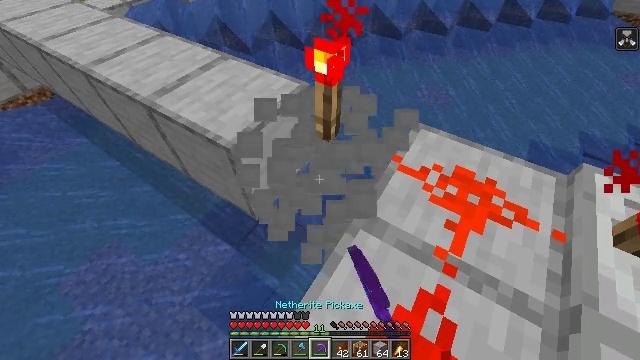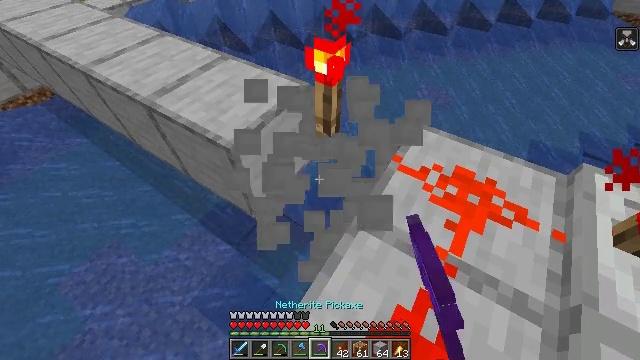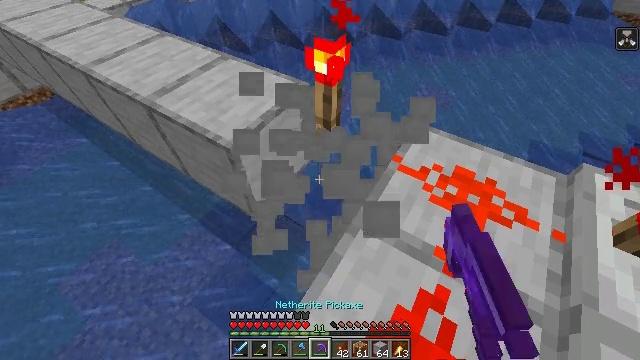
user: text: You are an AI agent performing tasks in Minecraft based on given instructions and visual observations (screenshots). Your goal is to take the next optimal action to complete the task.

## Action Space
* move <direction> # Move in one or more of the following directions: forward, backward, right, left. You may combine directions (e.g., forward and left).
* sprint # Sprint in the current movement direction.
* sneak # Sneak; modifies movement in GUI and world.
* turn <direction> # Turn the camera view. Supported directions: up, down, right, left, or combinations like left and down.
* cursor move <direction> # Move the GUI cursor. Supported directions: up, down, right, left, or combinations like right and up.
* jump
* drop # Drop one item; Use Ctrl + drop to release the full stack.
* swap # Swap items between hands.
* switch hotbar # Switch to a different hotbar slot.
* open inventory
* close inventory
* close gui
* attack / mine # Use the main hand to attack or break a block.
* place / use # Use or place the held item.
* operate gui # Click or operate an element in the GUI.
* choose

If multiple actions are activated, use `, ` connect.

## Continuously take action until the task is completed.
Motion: motion action
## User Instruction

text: Break the smooth stone to collect it.
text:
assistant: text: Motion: sneak, attack / mine
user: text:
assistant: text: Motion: sneak, attack / mine
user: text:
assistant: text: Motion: sneak, attack / mine